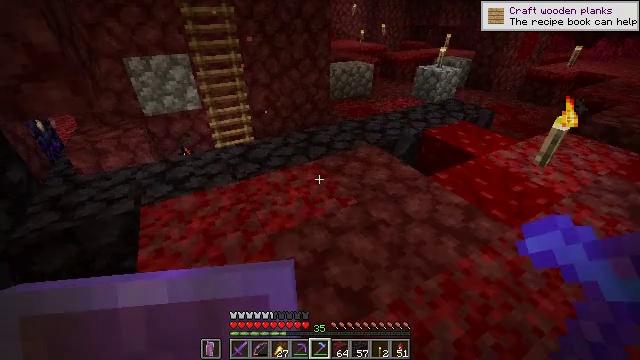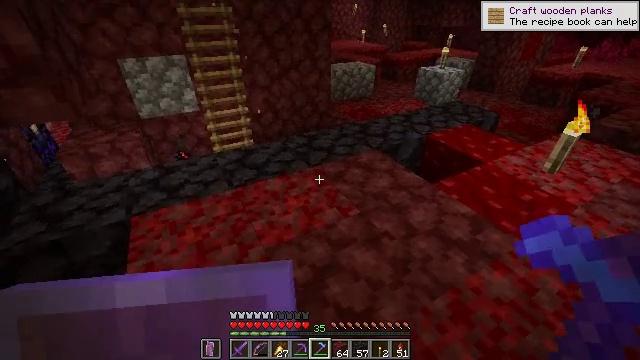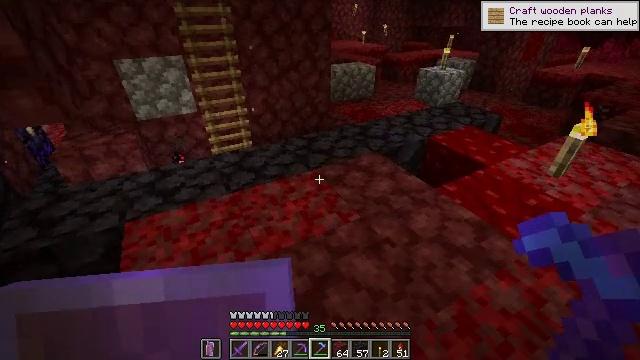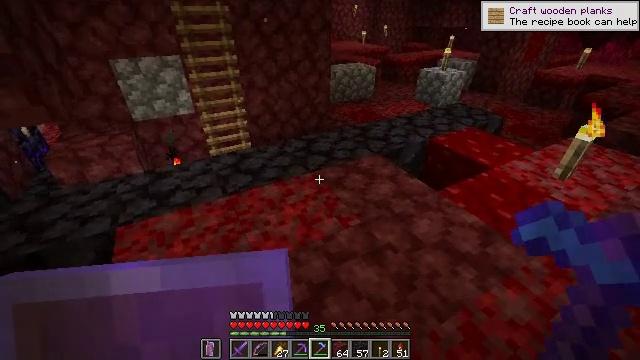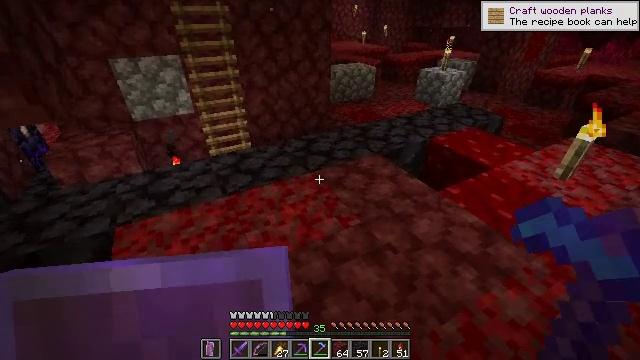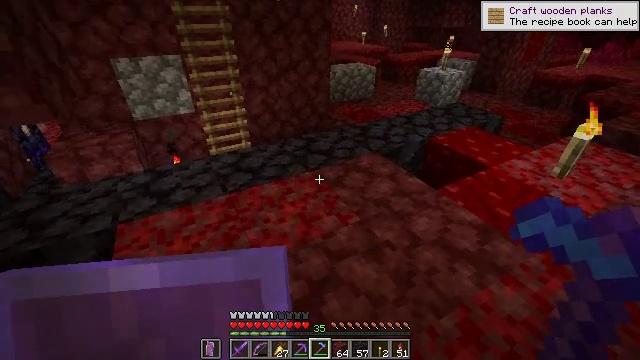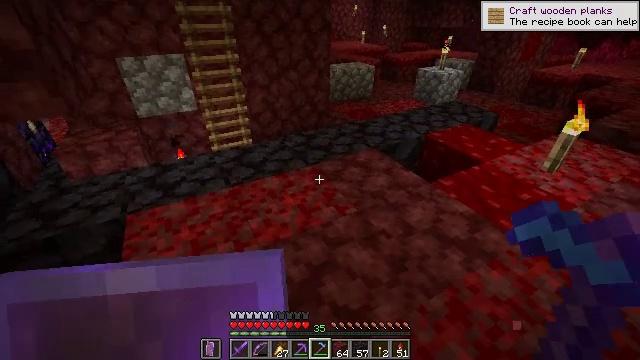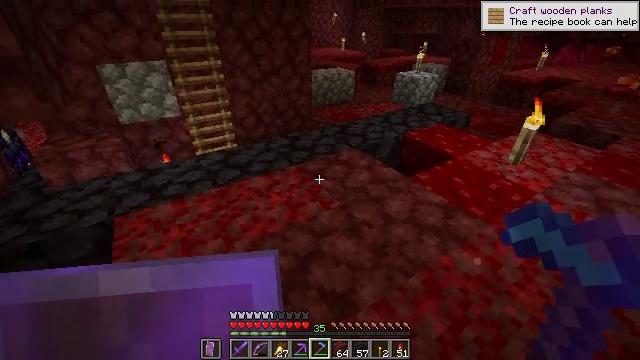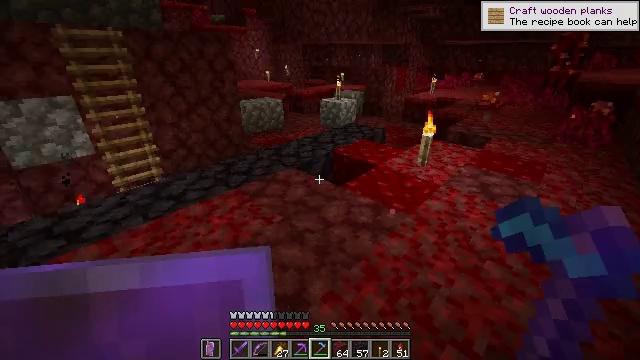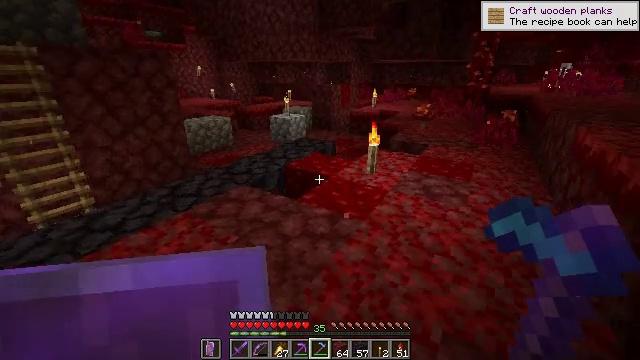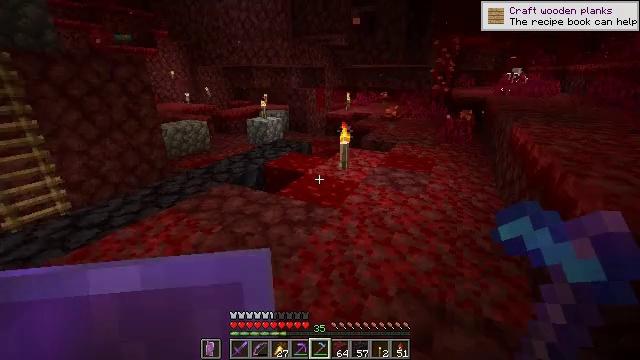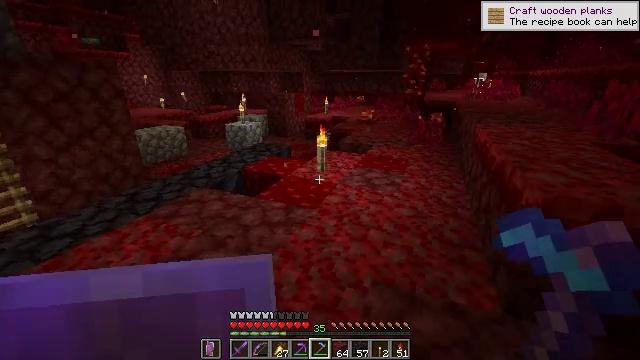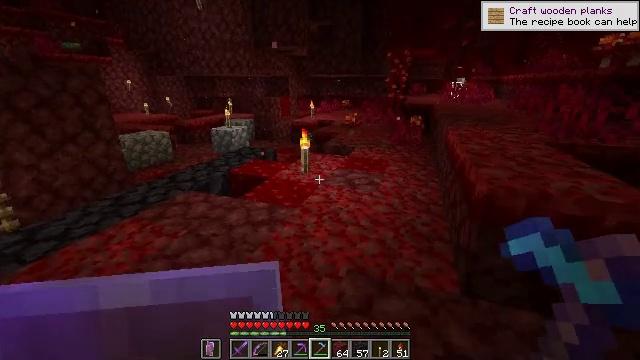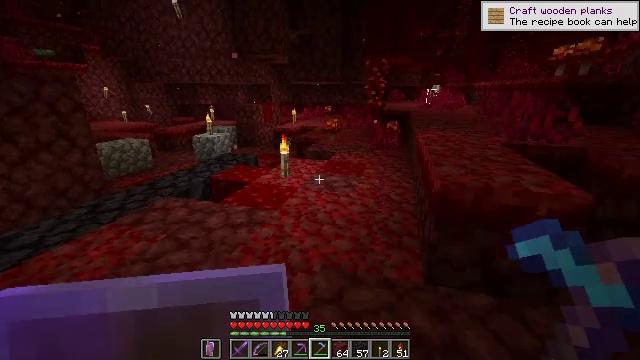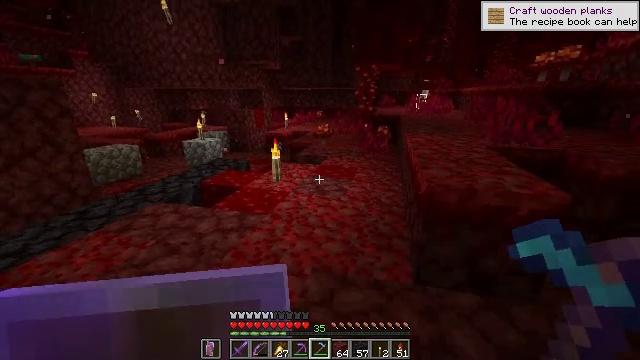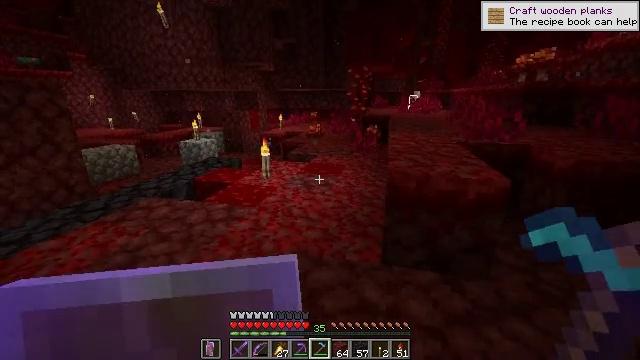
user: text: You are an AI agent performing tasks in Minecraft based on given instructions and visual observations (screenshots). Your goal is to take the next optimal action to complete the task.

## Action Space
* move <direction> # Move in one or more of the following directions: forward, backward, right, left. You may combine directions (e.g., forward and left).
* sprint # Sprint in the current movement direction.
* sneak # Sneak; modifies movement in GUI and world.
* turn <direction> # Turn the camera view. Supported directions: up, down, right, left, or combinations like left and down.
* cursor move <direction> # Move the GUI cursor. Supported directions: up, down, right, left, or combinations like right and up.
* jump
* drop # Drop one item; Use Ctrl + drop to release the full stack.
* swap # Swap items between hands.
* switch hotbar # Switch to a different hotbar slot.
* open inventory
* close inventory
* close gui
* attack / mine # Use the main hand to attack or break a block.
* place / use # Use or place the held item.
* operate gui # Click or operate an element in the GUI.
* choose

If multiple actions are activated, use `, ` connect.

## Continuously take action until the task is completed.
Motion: motion action
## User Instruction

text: Gather crimson nylium blocks.
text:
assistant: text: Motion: no_op
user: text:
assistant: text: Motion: no_op
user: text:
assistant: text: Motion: no_op
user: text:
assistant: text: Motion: no_op
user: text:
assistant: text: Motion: move back
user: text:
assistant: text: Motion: move back
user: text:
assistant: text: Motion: move back, turn right and up
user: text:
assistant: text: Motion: move back, turn right and up
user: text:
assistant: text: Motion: move back, turn right and up
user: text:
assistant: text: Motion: move back, turn right and up
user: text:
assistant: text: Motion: move back and move right, turn right
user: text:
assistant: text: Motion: move back and move right, turn right
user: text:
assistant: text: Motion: move back and move right, turn right and up
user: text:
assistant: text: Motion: move back and move right, turn right and up
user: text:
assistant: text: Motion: move back and move right
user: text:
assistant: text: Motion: move back and move right
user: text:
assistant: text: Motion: move back
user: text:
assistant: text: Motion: no_op
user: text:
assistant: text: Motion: no_op
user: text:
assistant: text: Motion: no_op
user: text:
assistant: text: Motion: no_op
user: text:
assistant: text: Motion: move right, turn right
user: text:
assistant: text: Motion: move right, turn right
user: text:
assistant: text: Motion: move right
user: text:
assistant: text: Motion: no_op
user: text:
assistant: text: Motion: no_op
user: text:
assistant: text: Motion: no_op
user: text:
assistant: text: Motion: no_op
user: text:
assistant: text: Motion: no_op
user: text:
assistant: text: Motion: no_op